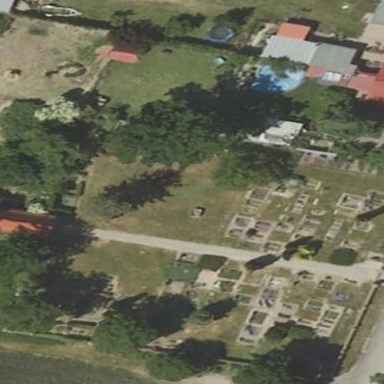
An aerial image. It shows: Cemetery.